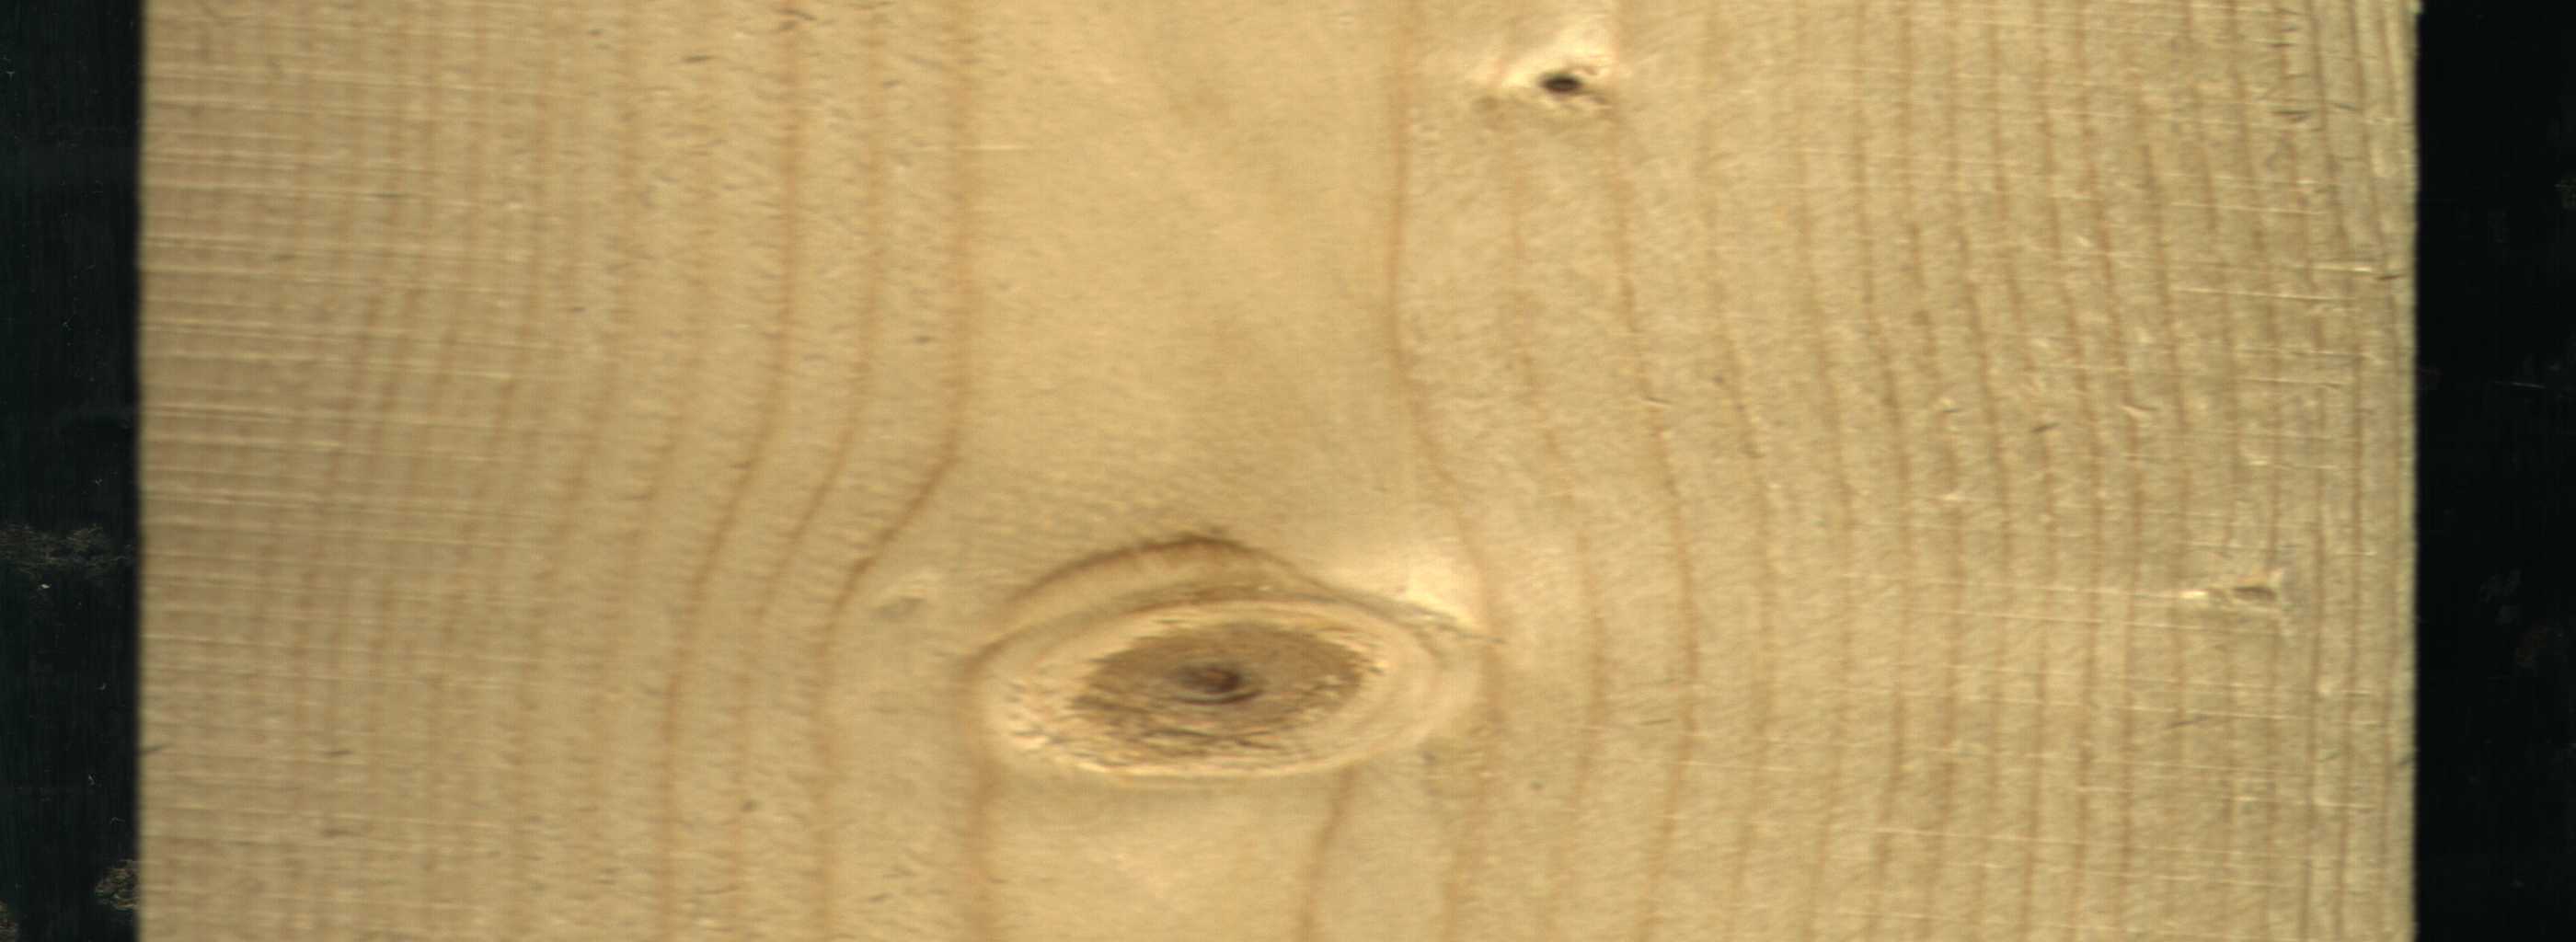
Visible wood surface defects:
Live_Knot
Live_Knot